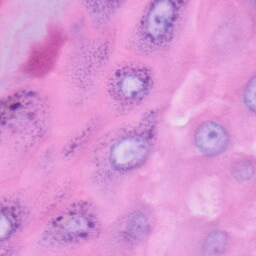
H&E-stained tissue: Skin